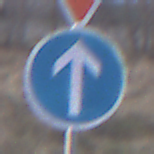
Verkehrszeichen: VorgeschriebeneFahrtrichtungGeradeaus
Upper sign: VorfahrtGewaehren
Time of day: MorningAfternoon
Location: Outdoor (Nature)
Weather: PartlyCloudy
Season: NotSpecified
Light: Natural